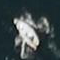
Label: Civil_yacht